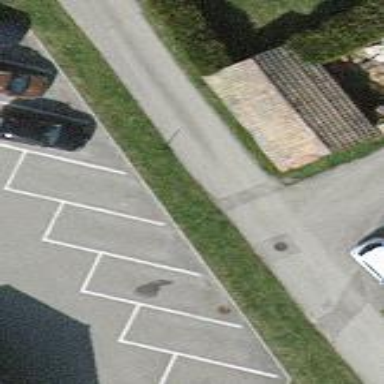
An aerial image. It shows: Parking area.